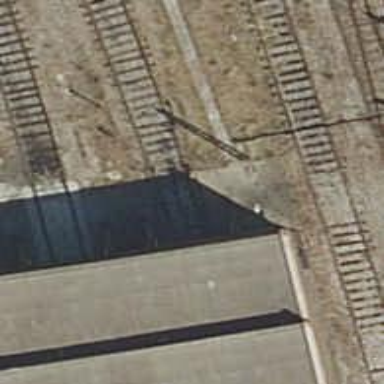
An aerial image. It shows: Railway yard with electrified contact lines.